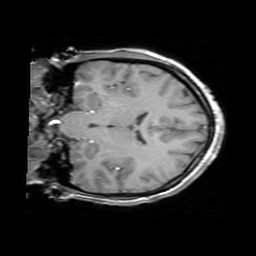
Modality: T1w
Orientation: coronal
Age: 20
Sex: female